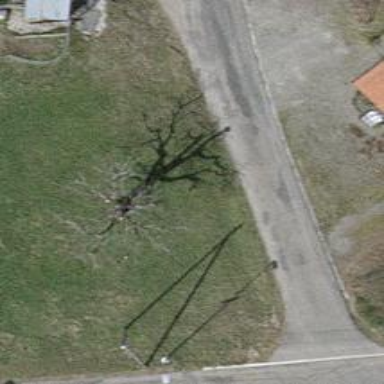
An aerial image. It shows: Urban tree adds touch of nature to the surroundings.